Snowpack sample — Buffalo Mountain, Silverthorne, Colorado, USA (1/25/25, 10:11 AM MST)
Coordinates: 39.6222, -106.1139
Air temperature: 22 °F
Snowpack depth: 110 cm
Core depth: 30 cm
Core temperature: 42.8 °F
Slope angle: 12°, slope face: 102°
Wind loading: high
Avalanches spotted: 0
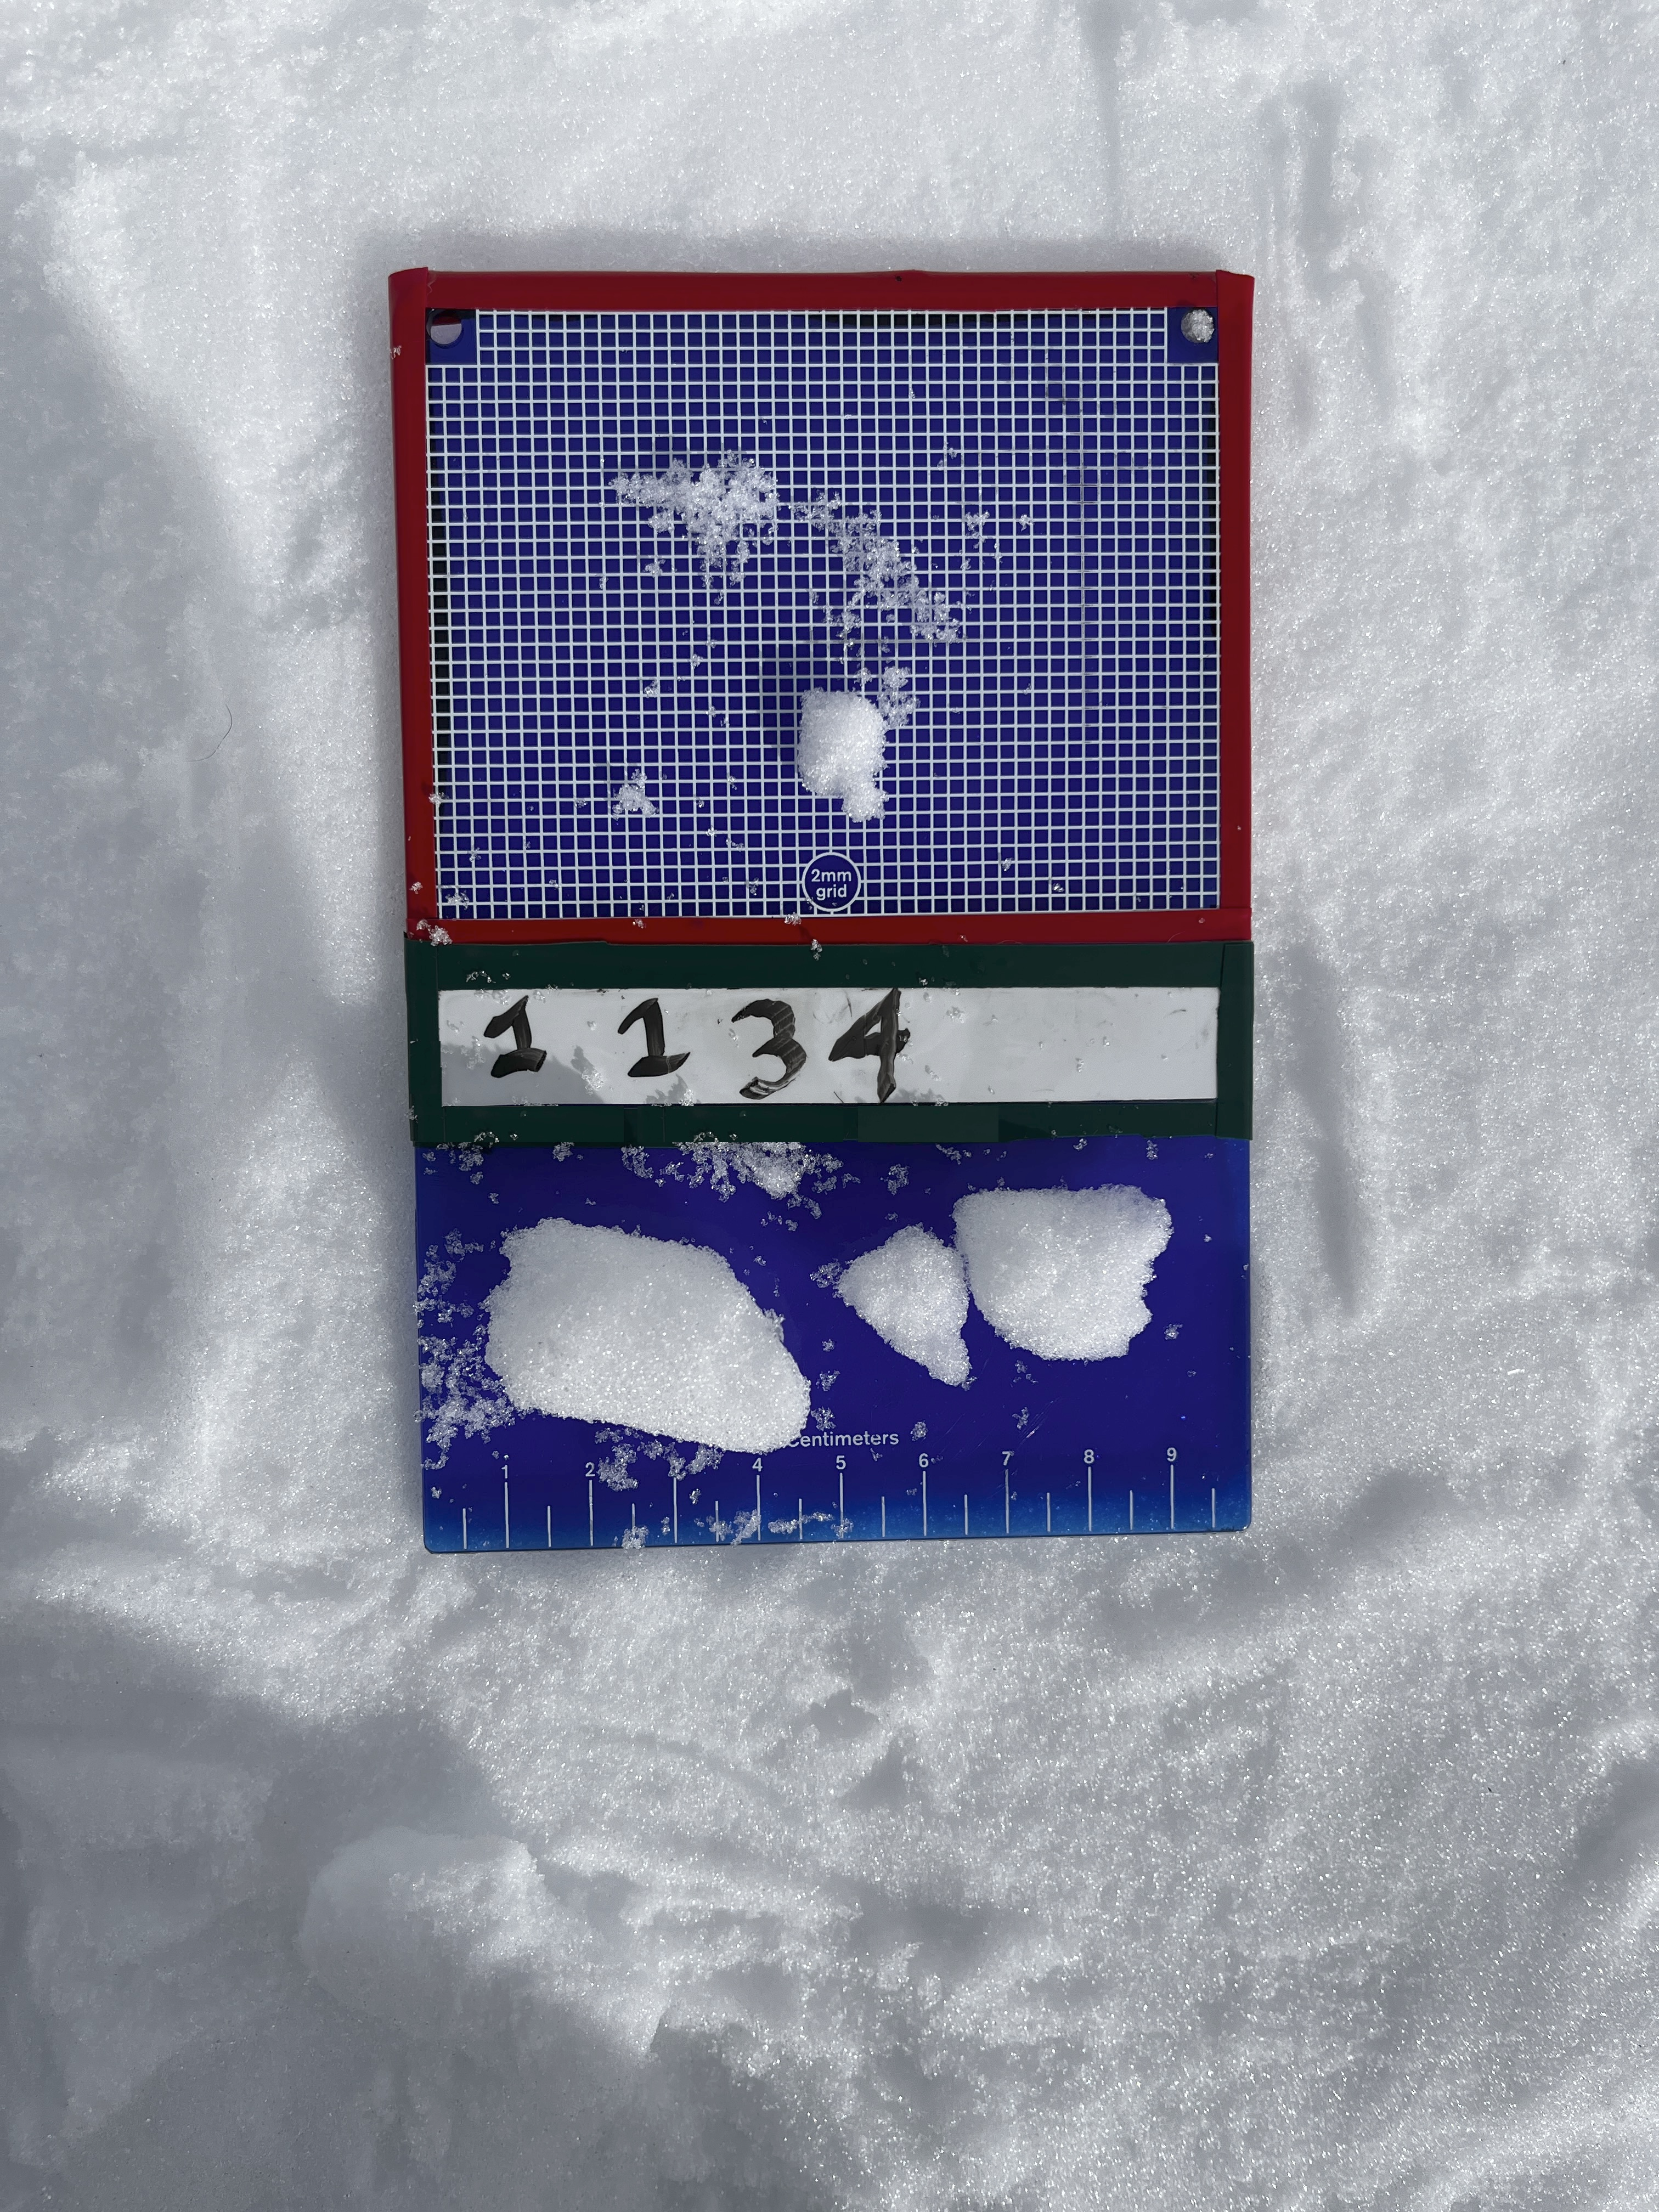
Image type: crystal_card
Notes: No avalanches nearby, collected on the outskirts of a fire break 15 meters from the treeline, on way to Buffalo and Red Mountain